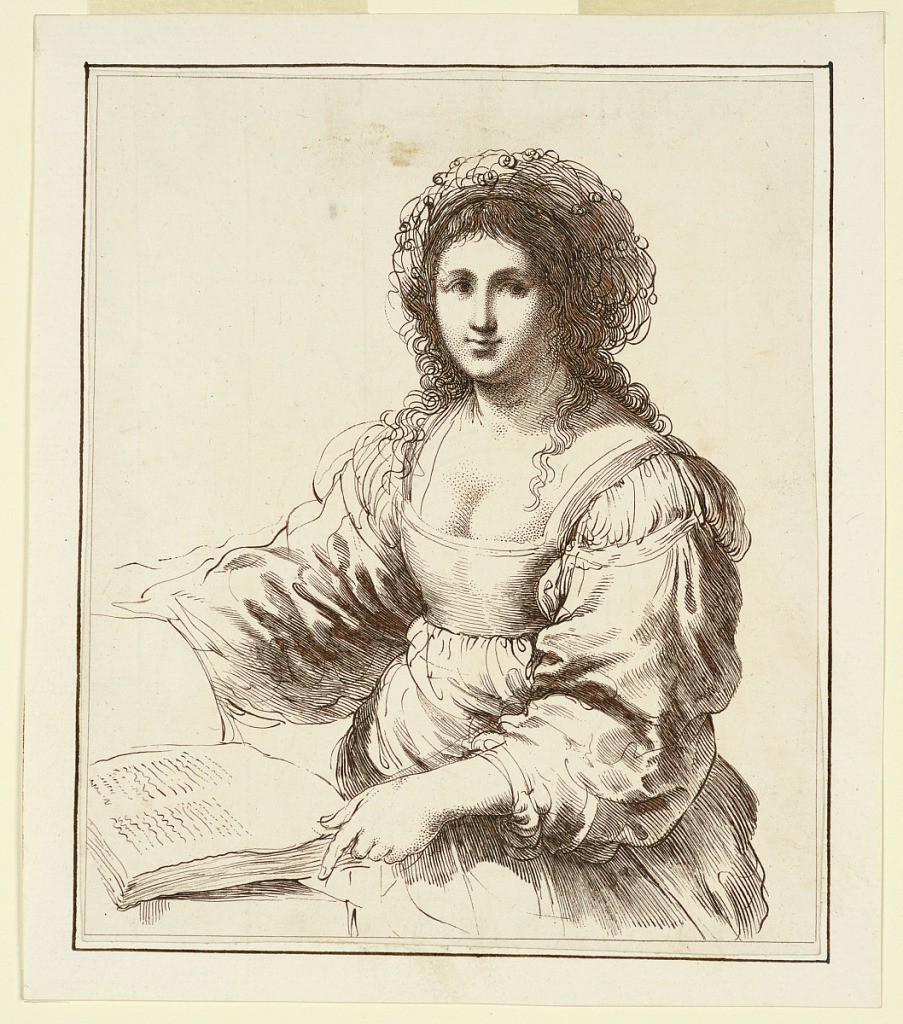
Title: Woman with a Book
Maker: Francesco Bartolozzi, Italian, active England, 1727–1815
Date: ca. 1760–1770
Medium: Engraving in brown ink on white paper
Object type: Print
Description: Young woman facing frontally, her book to the left on a table.